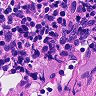
Metastatic tissue present: no